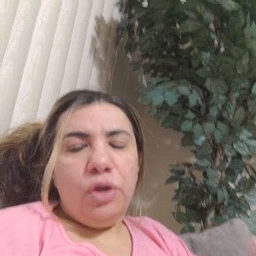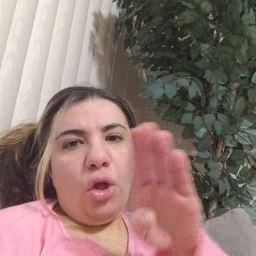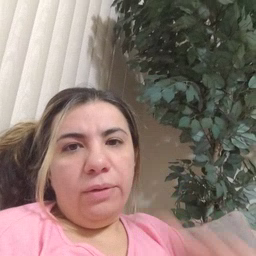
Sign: close